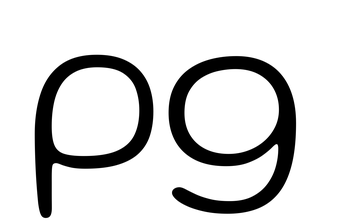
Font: Gluten_ExtraLight